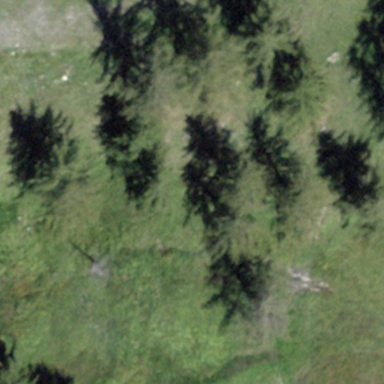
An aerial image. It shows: Forest area.